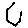
Label: hexagon